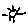
Label: sun